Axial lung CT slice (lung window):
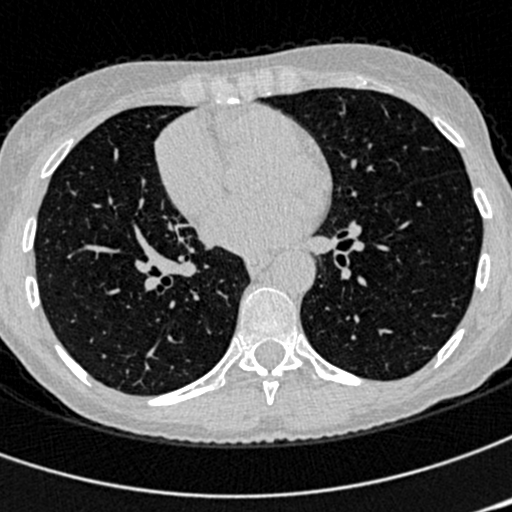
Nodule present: no